Lunar surface albedo tile
Center latitude: 39.041
Center longitude: -3.58
Resolution (meters per pixel, mean): 145.92
Tile area (km^2): 21971.54
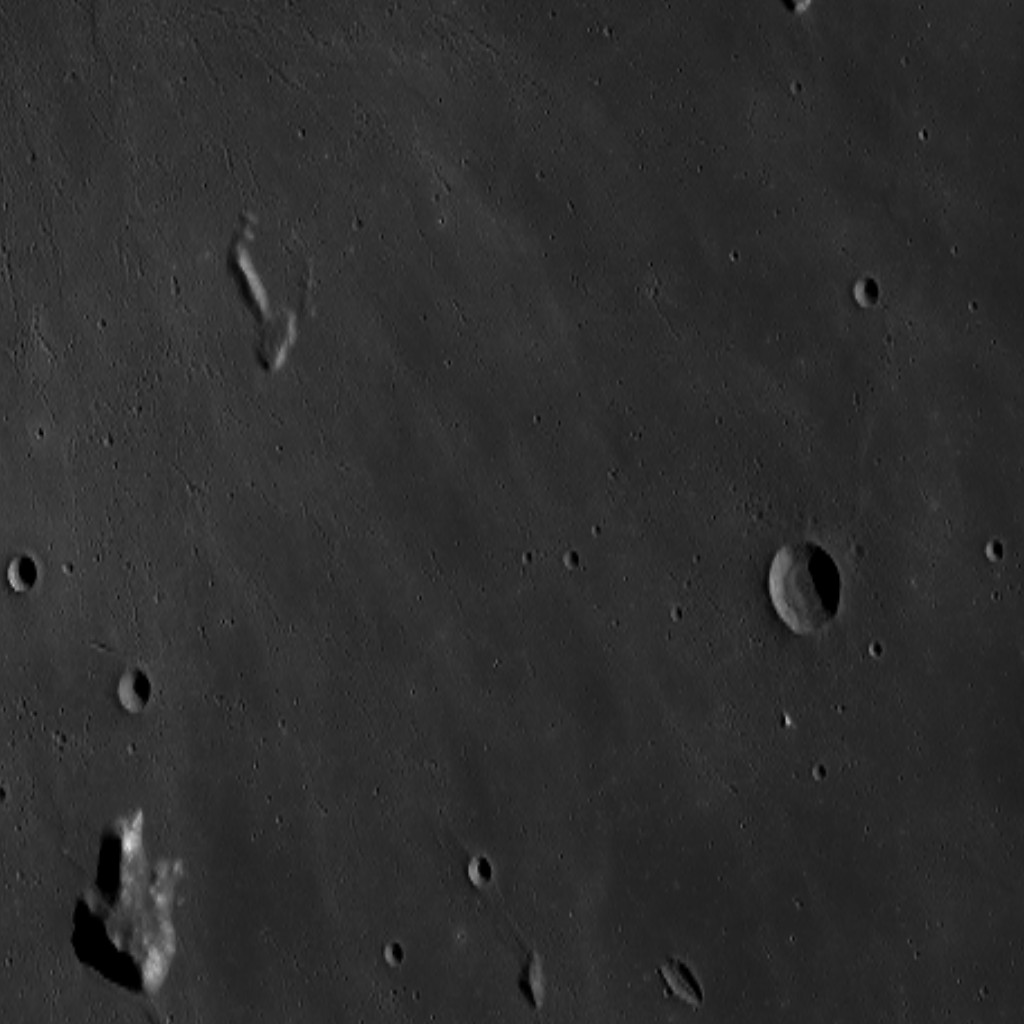